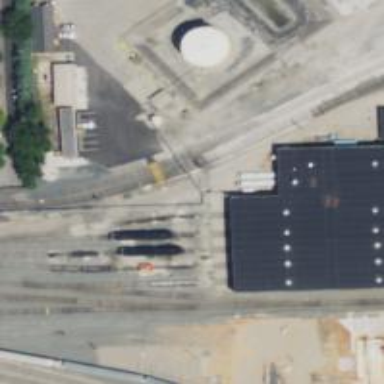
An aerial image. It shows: Railway yard in service.